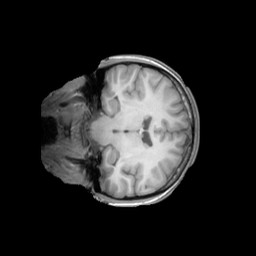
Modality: T1w
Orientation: coronal
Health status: ill
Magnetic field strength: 3 T